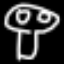
Label: mushroom